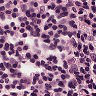
Metastatic tissue present: no